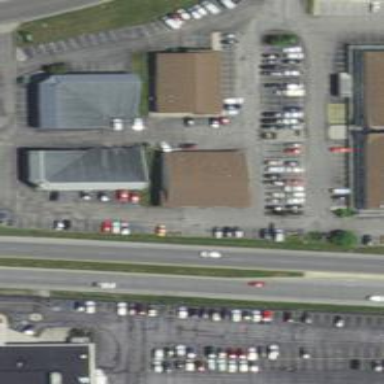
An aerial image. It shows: Car rental facility.